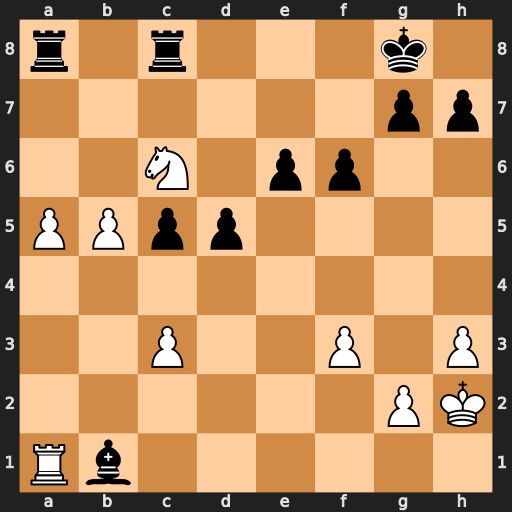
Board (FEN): r1r3k1/6pp/2N1pp2/PPpp4/8/2P2P1P/6PK/Rb6
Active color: w
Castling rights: -
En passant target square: -
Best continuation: Ne7+ Kf7 Nxc8